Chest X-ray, PA view. Patient: 49 years old, sex F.
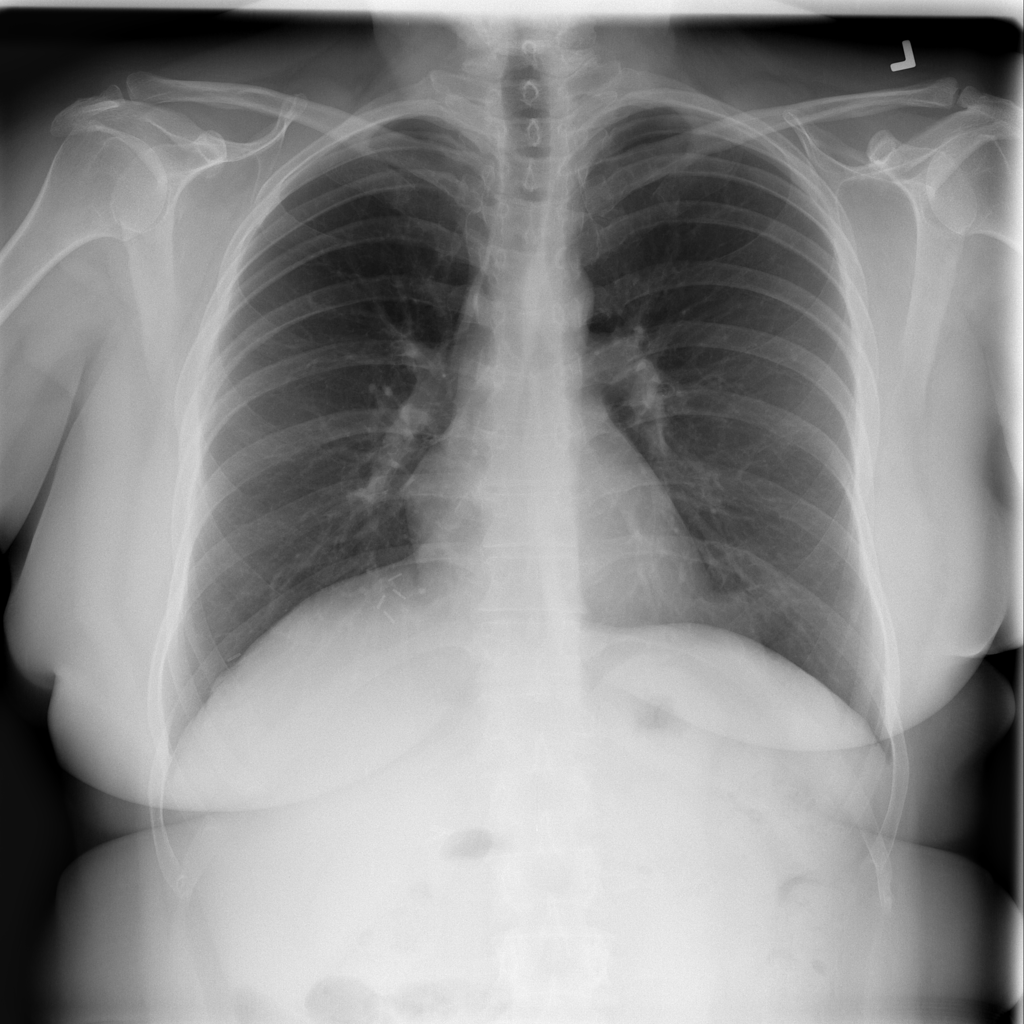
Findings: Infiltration